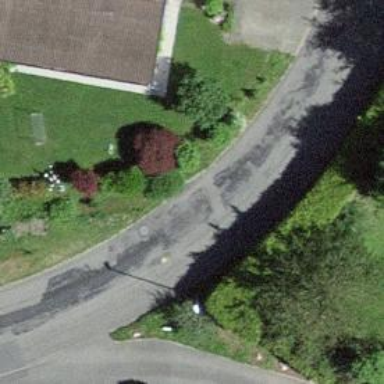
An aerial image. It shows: Tertiary road.